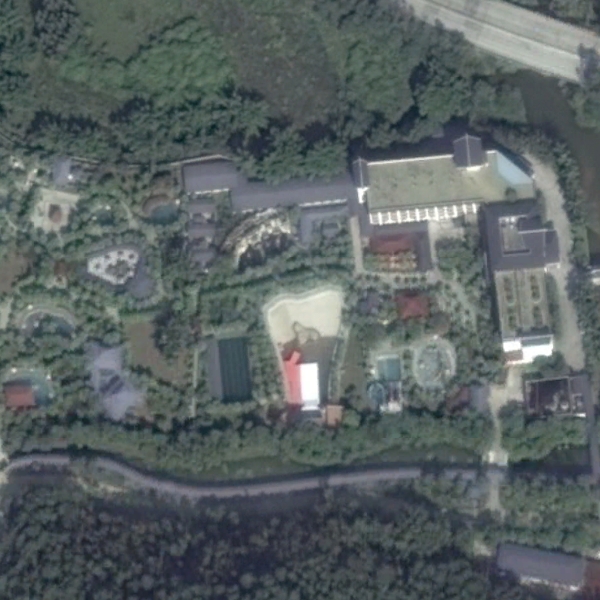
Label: Resort